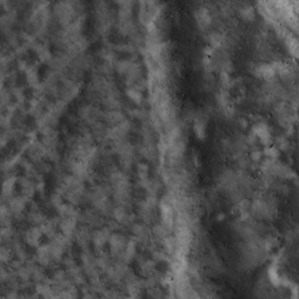
Label: non_frost